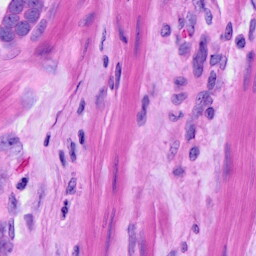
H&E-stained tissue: Ovarian